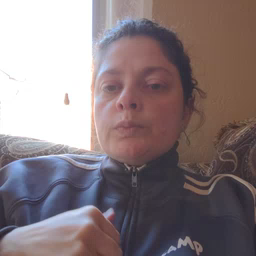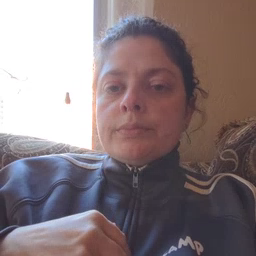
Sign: high